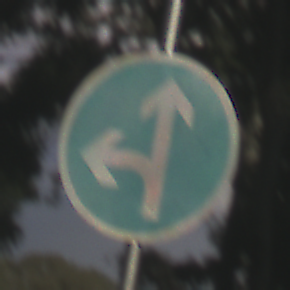
Verkehrszeichen: VorgeschriebeneFahrtrichtungGeradeausOderLinks
Umgebung: Outdoor, Nature
Tageszeit: MorningAfternoon
Wetter: Clear
Licht: Natural
Jahreszeit: NotSpecified
Kontrast: HighContrast